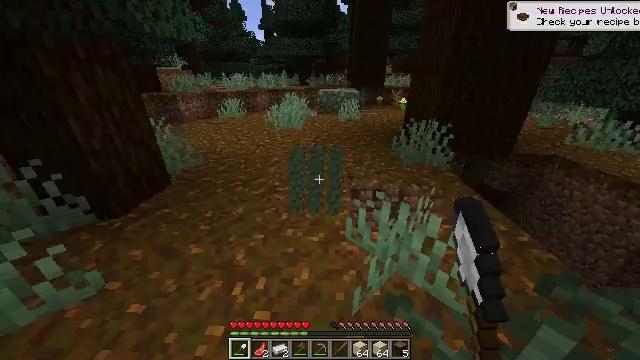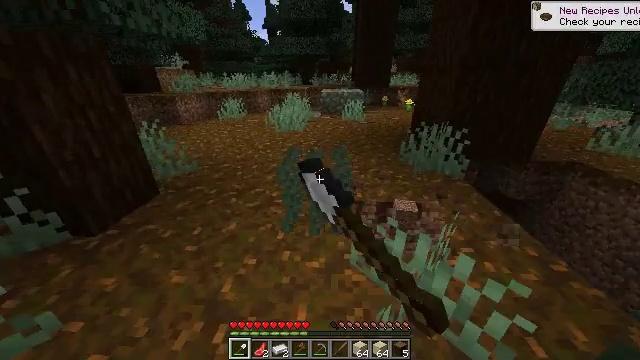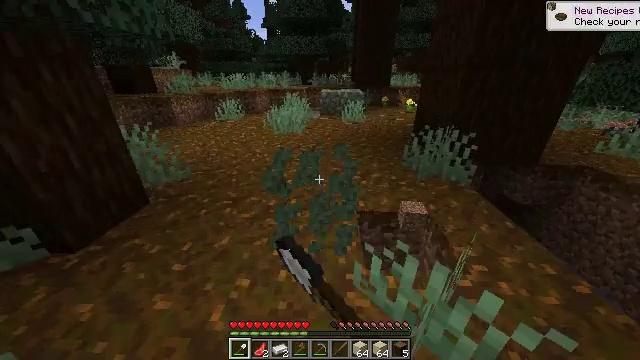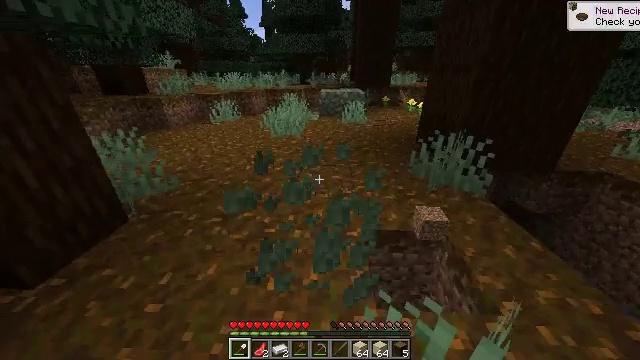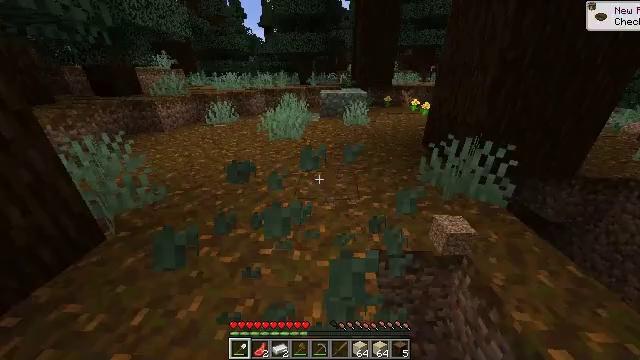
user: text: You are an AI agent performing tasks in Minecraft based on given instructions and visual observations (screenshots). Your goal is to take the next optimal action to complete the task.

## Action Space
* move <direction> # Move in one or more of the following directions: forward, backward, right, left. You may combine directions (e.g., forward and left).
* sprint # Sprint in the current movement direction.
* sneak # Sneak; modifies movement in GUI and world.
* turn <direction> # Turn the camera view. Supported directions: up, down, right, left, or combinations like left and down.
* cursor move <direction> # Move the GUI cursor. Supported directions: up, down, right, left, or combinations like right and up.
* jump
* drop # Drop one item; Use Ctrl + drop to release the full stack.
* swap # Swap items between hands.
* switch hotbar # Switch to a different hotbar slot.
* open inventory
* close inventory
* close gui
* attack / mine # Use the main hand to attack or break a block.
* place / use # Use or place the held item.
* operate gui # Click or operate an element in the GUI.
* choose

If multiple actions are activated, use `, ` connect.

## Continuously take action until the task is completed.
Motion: motion action
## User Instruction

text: Gather fern from the ground.
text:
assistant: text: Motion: move forward, sprint, attack / mine
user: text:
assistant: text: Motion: move forward, sprint, attack / mine
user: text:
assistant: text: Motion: move forward, sprint, attack / mine
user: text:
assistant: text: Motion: move forward, sprint, attack / mine
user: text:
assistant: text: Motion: sprint